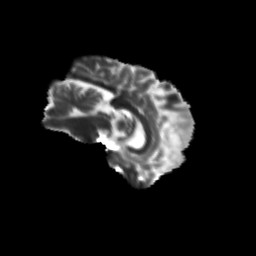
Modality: T2w
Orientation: sagittal
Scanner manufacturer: siemens
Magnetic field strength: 3 T
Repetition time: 9.2 s
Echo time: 0.084 s